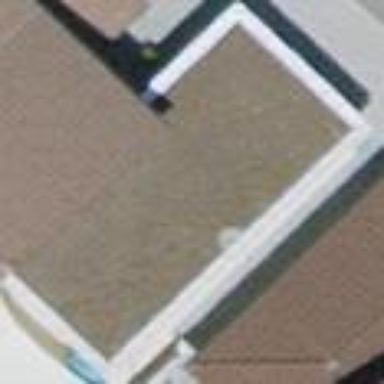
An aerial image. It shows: Garage building.